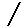
Label: triangle